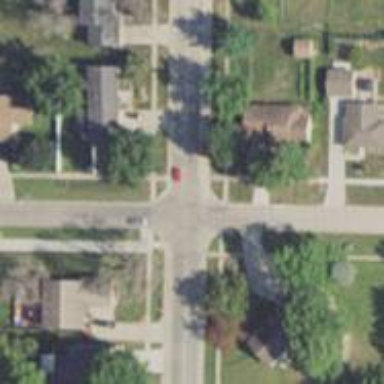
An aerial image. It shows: Unmarked road crossing.